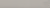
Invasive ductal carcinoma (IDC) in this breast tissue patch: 0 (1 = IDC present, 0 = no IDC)